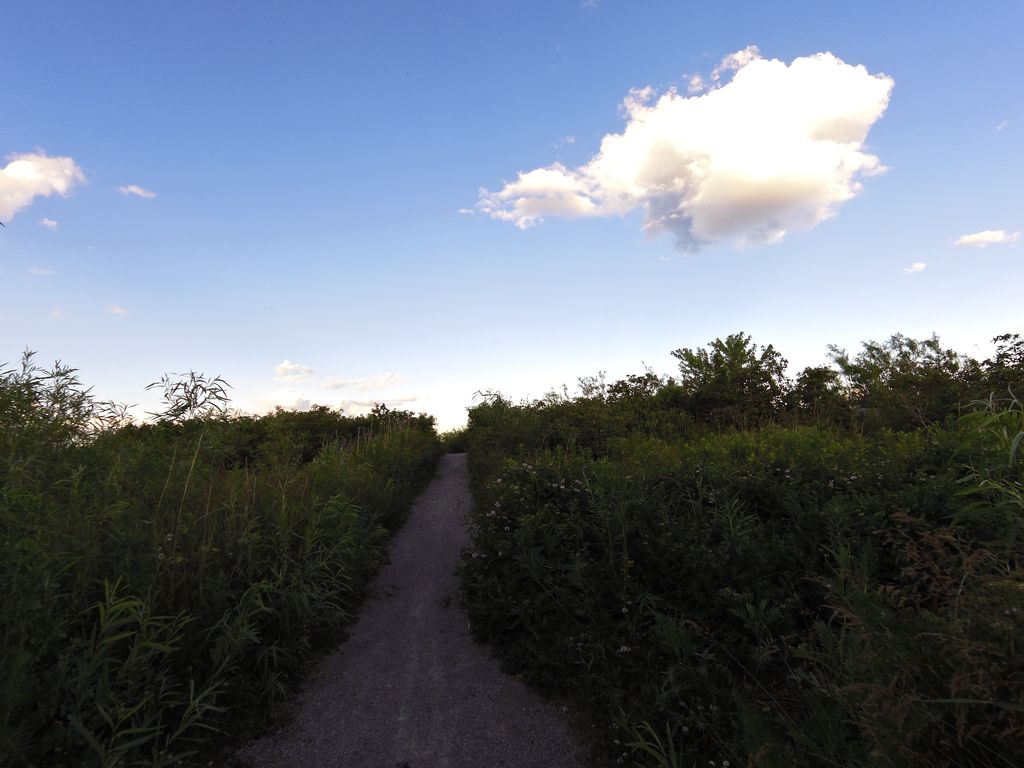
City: toronto